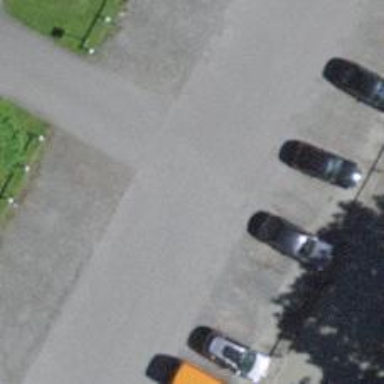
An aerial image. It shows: Asphalt parking aisle road for service vehicles.